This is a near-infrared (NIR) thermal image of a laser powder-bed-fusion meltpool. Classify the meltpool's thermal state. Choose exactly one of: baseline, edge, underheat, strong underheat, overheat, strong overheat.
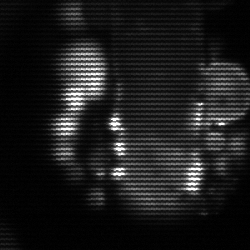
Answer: strong underheat